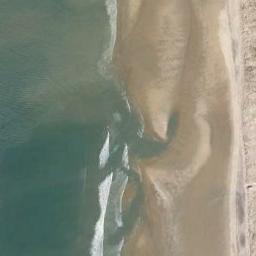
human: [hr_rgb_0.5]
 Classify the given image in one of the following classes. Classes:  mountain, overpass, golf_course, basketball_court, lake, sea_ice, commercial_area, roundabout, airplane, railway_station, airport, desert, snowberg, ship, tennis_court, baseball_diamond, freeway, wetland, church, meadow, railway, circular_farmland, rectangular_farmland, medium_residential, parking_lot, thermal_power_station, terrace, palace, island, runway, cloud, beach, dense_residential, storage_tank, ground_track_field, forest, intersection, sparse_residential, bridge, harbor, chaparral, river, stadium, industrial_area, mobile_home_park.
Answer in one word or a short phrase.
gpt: beach